Field crop: maize
Growth stage: 1
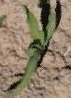
Species: maize